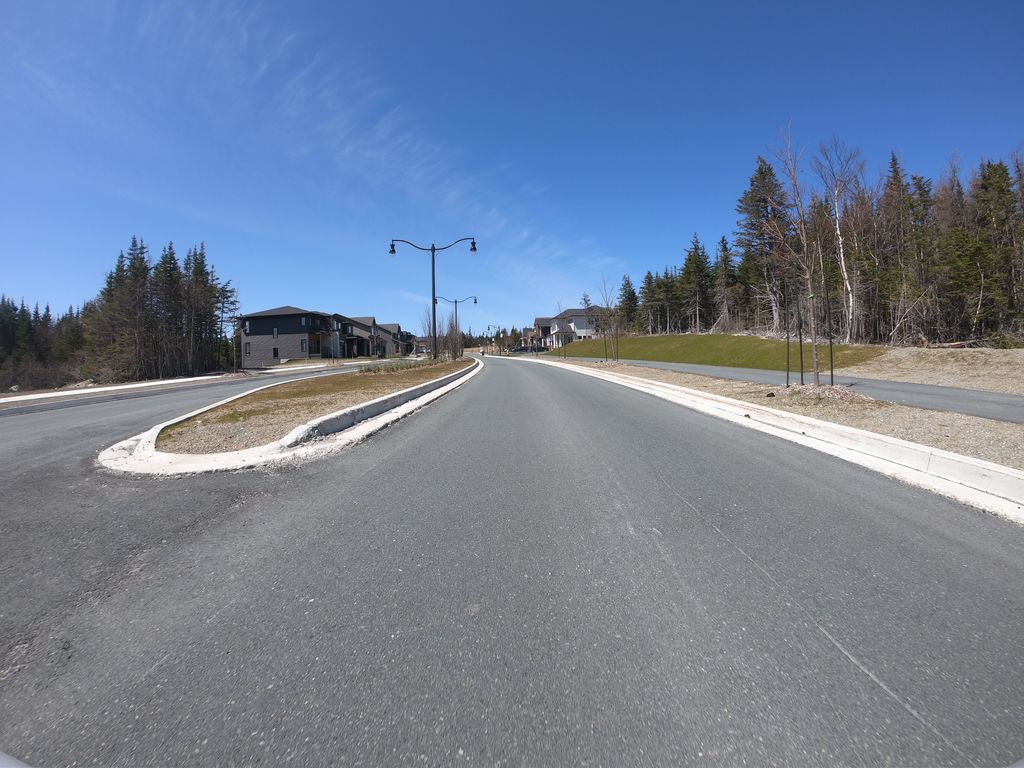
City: st_johns